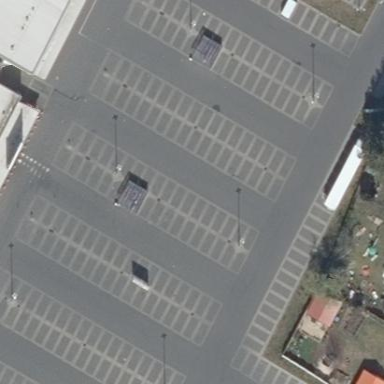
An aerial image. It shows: Parking area with surface.